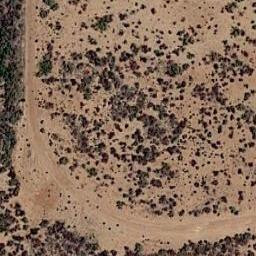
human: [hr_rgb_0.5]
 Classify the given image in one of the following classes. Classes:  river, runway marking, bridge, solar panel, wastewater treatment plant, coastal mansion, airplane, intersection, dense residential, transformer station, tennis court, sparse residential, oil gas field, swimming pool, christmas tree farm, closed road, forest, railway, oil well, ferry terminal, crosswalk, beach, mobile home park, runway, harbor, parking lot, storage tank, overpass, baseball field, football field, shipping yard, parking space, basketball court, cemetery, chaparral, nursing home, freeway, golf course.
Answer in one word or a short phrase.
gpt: chaparral